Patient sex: F
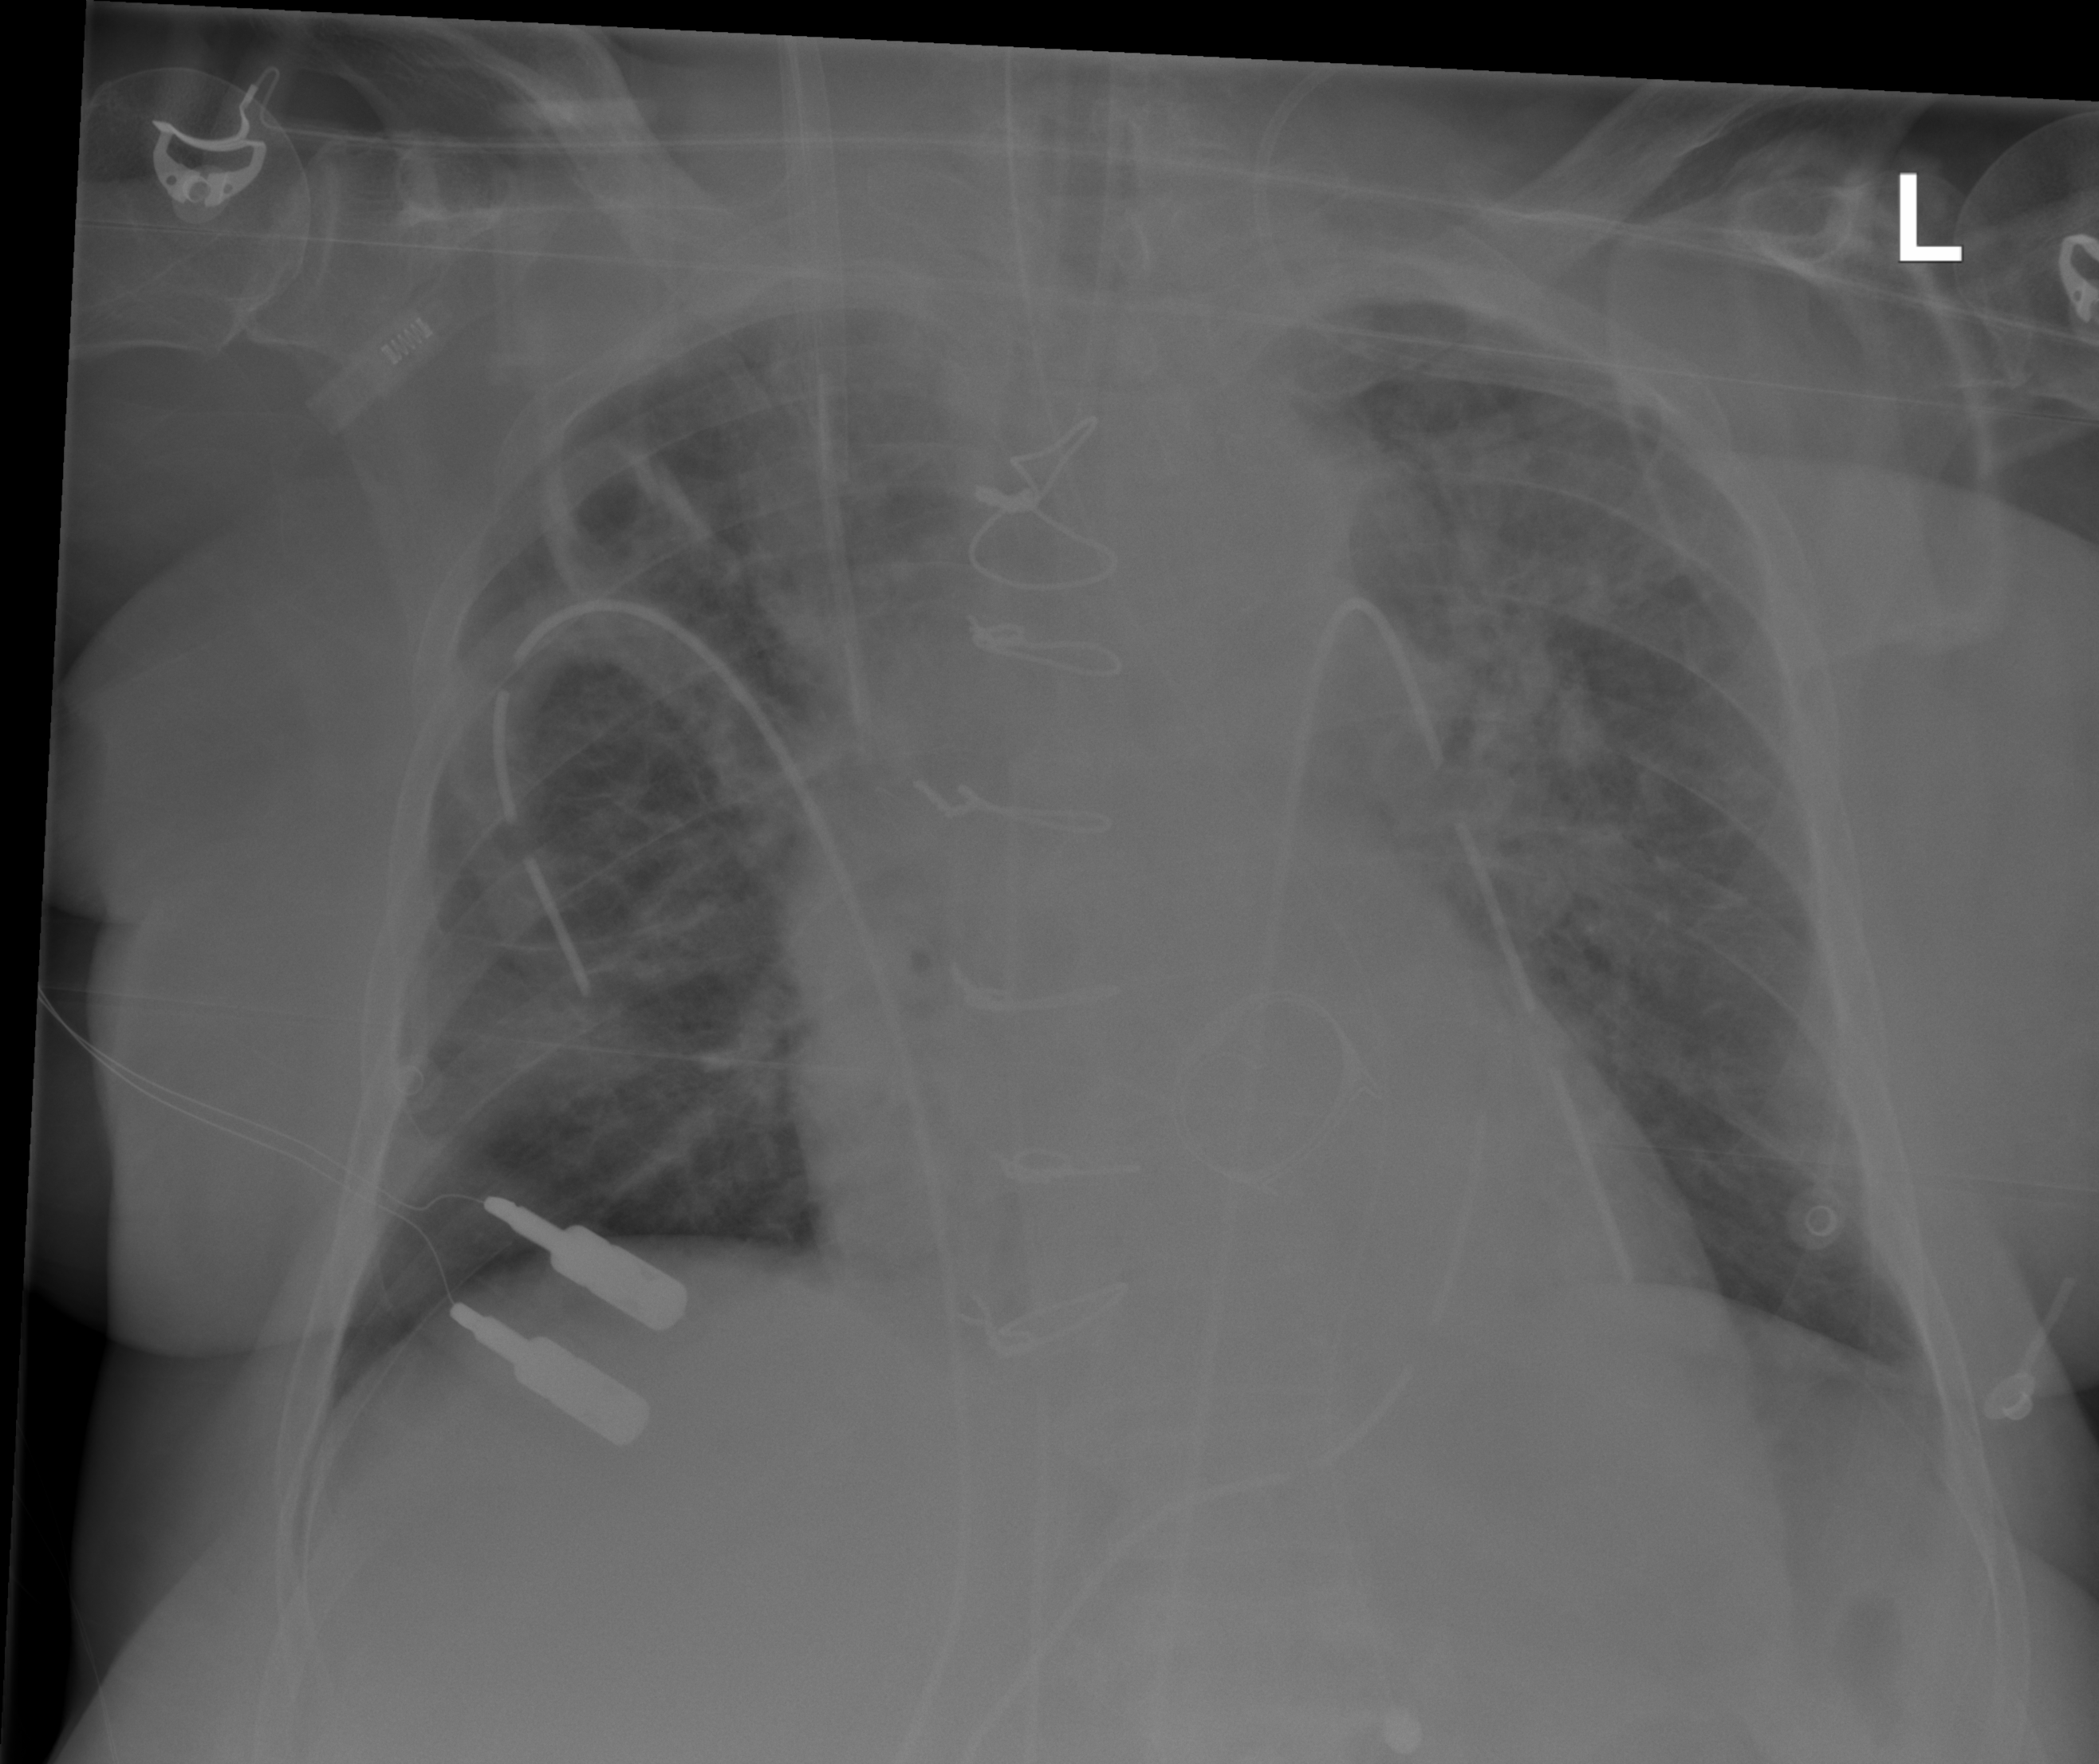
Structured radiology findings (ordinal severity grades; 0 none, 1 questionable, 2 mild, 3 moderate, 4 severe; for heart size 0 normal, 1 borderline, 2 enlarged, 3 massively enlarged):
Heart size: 2
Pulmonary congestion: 2
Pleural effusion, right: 0
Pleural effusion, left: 1
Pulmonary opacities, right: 2
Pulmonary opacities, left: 2
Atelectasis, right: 2
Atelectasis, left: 2